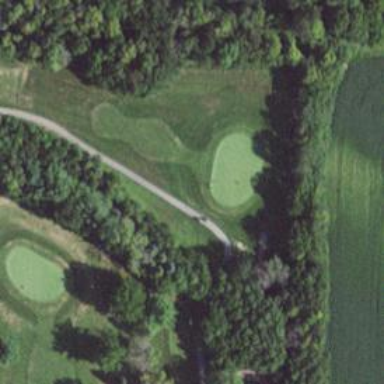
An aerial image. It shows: Grassy area designated as golf fairway.